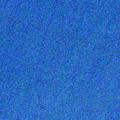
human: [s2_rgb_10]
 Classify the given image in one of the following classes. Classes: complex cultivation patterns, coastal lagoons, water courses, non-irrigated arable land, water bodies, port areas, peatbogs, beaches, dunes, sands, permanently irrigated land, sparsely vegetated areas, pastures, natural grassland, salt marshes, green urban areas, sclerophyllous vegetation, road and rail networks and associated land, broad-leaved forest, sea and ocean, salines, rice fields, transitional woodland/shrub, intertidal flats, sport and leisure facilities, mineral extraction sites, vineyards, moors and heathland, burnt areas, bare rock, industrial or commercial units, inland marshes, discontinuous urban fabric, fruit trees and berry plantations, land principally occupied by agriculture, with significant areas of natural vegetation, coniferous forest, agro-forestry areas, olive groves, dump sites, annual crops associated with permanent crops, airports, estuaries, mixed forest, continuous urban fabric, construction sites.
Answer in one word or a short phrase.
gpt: sea and ocean